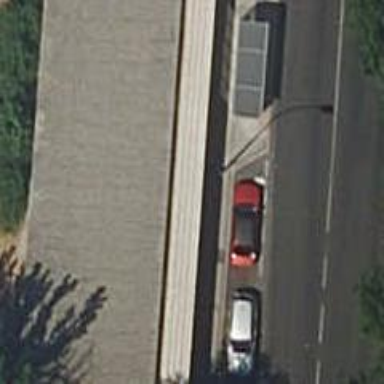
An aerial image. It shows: Bus stop with sheltered platform for public transport.